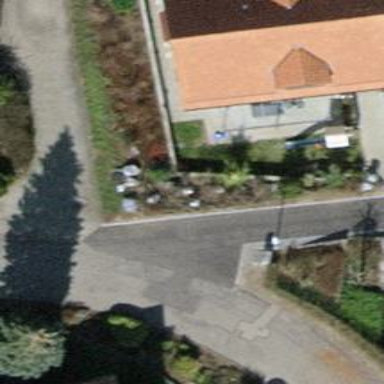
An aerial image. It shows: Bollard barrier.